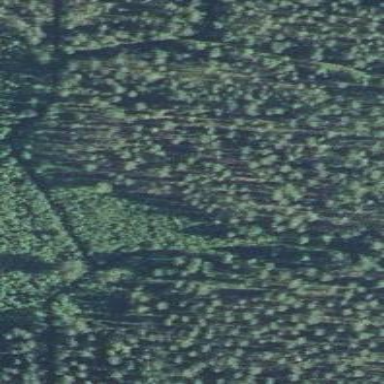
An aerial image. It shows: Forest area.